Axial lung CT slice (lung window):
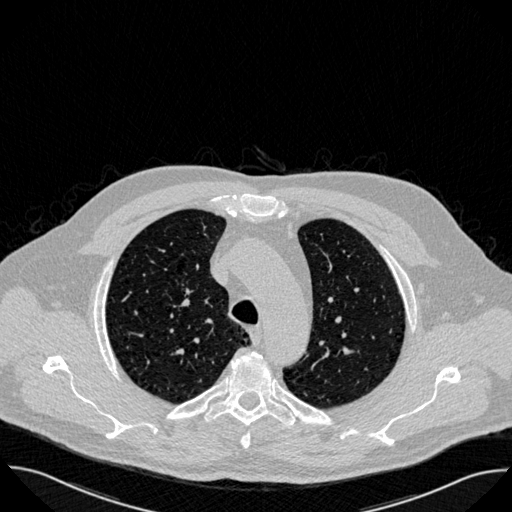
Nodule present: no